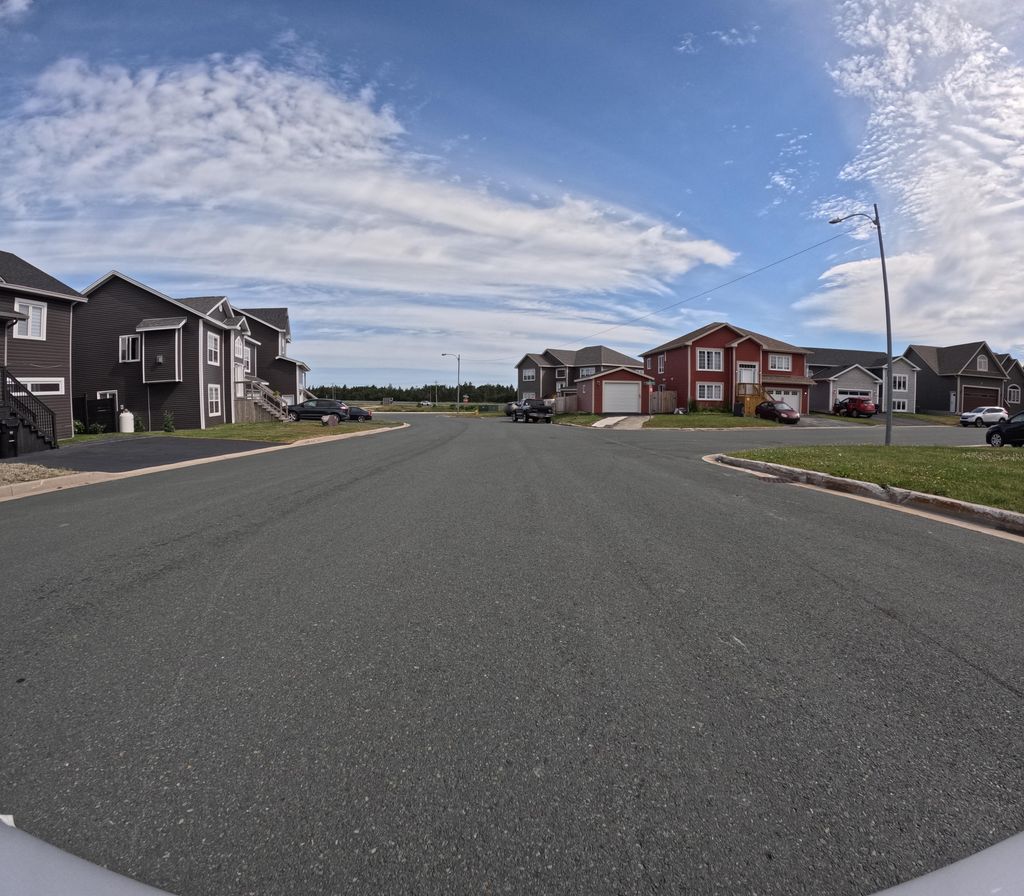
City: st_johns